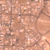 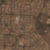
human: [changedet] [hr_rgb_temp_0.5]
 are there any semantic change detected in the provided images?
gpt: Some buildings have been built on the right.